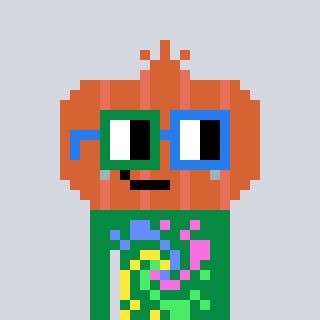
a pixel art character with square green and blue glasses, a onion-shaped head and a green-colored body on a cool background